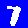
Digit: 7